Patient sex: M
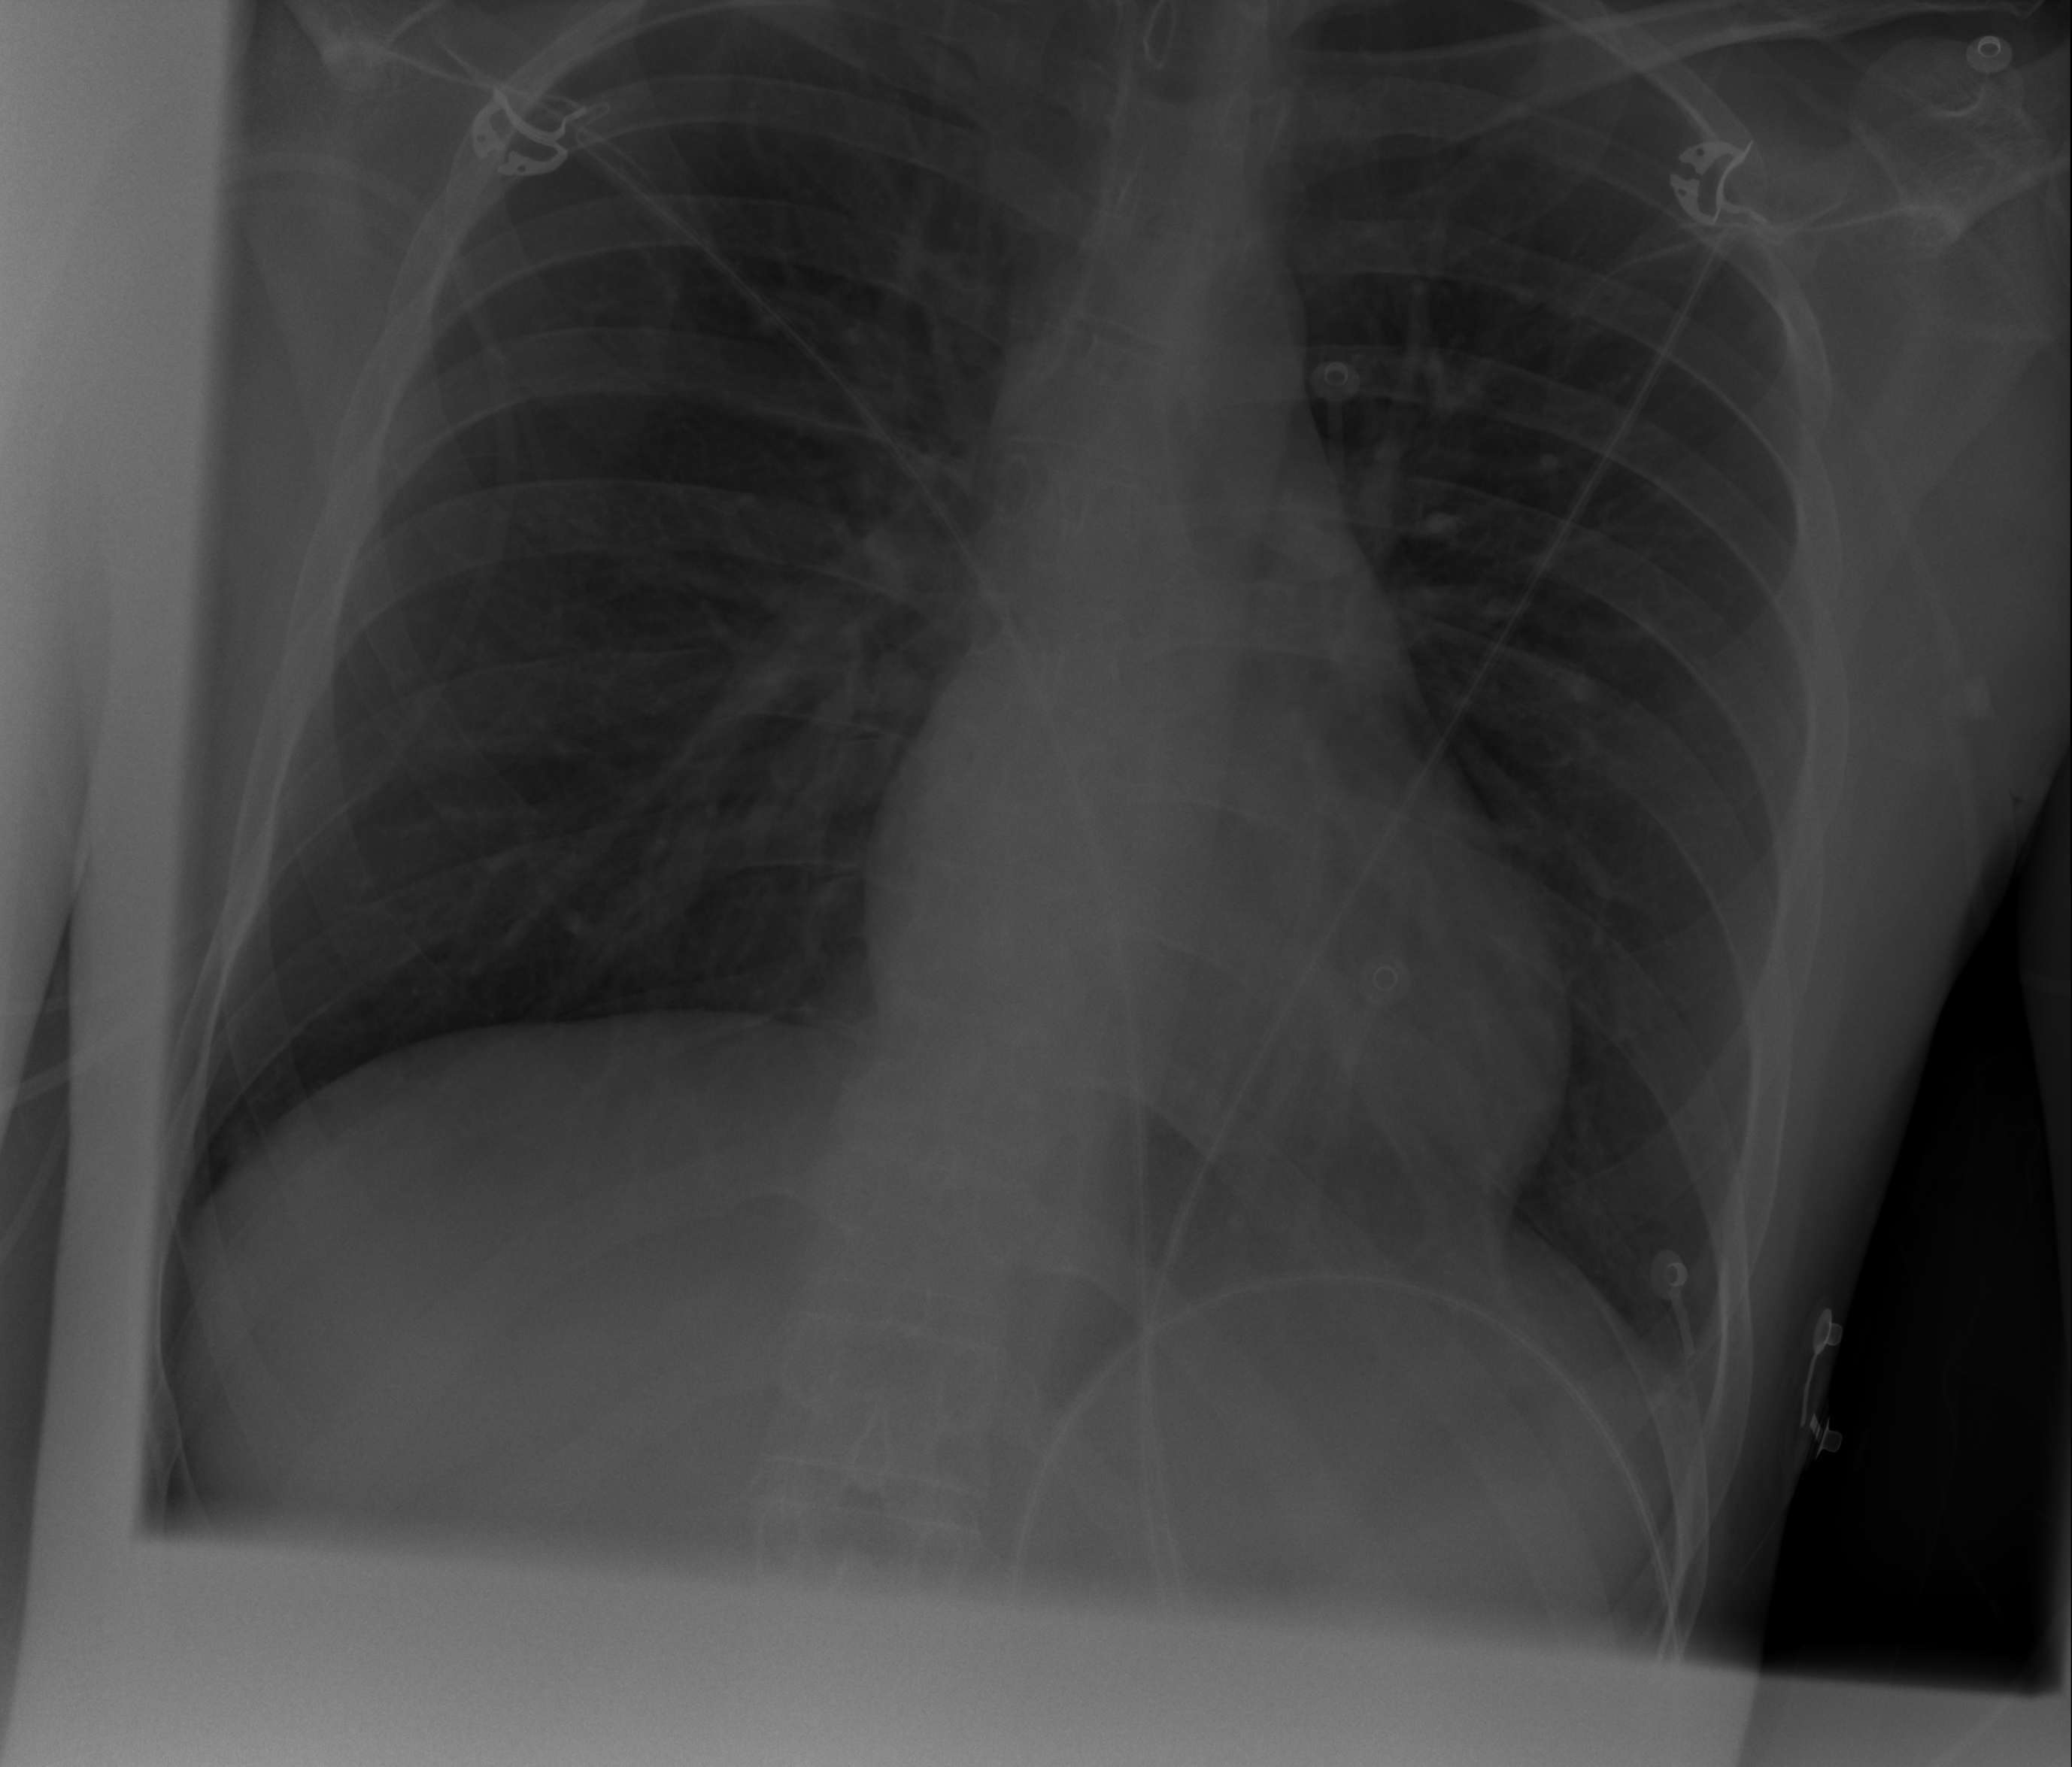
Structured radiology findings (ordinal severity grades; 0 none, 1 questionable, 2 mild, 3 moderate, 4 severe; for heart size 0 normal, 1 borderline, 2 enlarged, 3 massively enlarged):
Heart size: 0
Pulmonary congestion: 0
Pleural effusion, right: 0
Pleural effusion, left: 0
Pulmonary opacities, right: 1
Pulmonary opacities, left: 0
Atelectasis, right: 0
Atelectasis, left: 0